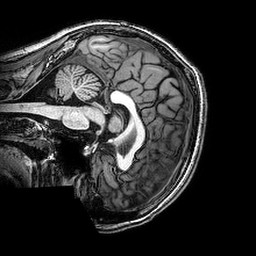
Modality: T1w
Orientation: sagittal
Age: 22
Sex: female
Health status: healthy
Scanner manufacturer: philips
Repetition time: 0.008176 s
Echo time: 0.00374 s